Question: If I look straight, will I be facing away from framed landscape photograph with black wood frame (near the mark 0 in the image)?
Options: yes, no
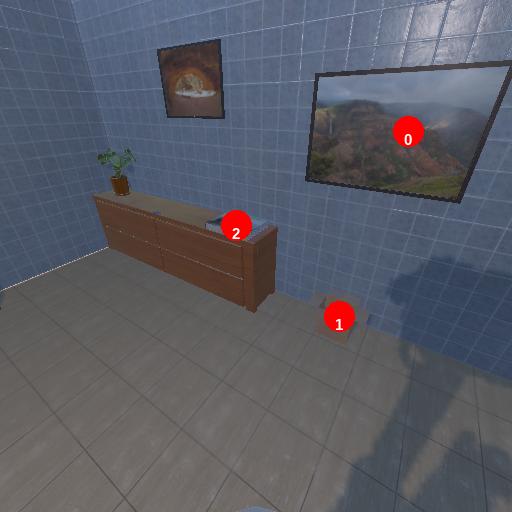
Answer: yes